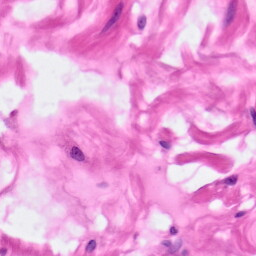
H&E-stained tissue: Pancreatic